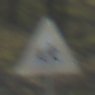
Verkehrszeichen: KinderRechts
Umgebung: Outdoor, Nature
Tageszeit: MorningAfternoon
Wetter: Clear
Licht: Natural
Jahreszeit: NotSpecified
Kontrast: HighContrast